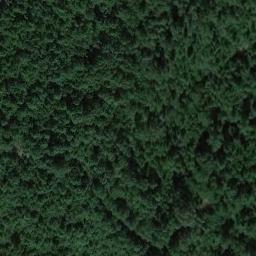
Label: forest